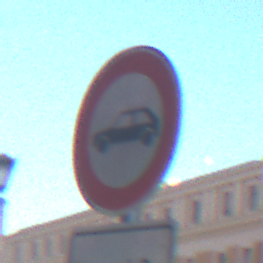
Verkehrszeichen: VerbotPersonenkraftwagen
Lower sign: ZeitangabenMitBeschraenkungAufWochentage8
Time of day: SunriseSunset
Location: Outdoor (Urban)
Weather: Clear
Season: NotSpecified
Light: Natural